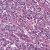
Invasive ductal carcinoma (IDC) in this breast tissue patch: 1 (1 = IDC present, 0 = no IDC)